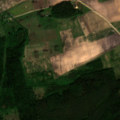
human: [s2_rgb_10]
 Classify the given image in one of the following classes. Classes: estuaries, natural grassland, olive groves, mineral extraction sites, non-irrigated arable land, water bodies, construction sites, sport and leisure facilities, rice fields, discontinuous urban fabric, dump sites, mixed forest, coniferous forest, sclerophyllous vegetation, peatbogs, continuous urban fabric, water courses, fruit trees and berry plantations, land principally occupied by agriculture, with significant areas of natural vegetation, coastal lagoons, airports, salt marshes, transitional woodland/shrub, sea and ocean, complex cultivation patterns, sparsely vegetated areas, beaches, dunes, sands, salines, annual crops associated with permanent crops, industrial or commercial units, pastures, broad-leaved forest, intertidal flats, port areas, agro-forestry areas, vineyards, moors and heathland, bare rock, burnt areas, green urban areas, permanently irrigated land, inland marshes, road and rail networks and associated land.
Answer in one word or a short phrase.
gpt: non-irrigated arable land, coniferous forest, mixed forest, transitional woodland/shrub